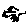
Label: bird